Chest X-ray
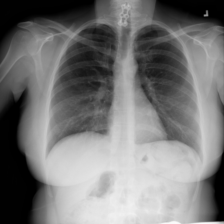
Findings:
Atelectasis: negative
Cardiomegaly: negative
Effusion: negative
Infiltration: negative
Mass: negative
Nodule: negative
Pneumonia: negative
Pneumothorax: negative
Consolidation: negative
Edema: negative
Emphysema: negative
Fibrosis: negative
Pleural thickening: negative
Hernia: negative